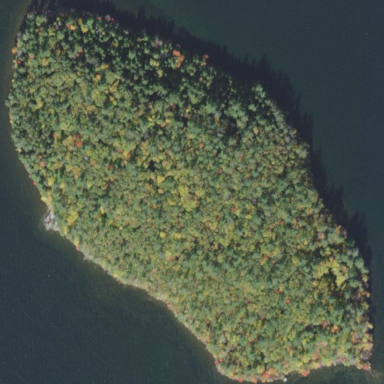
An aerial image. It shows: Island.